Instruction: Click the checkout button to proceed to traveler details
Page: cart
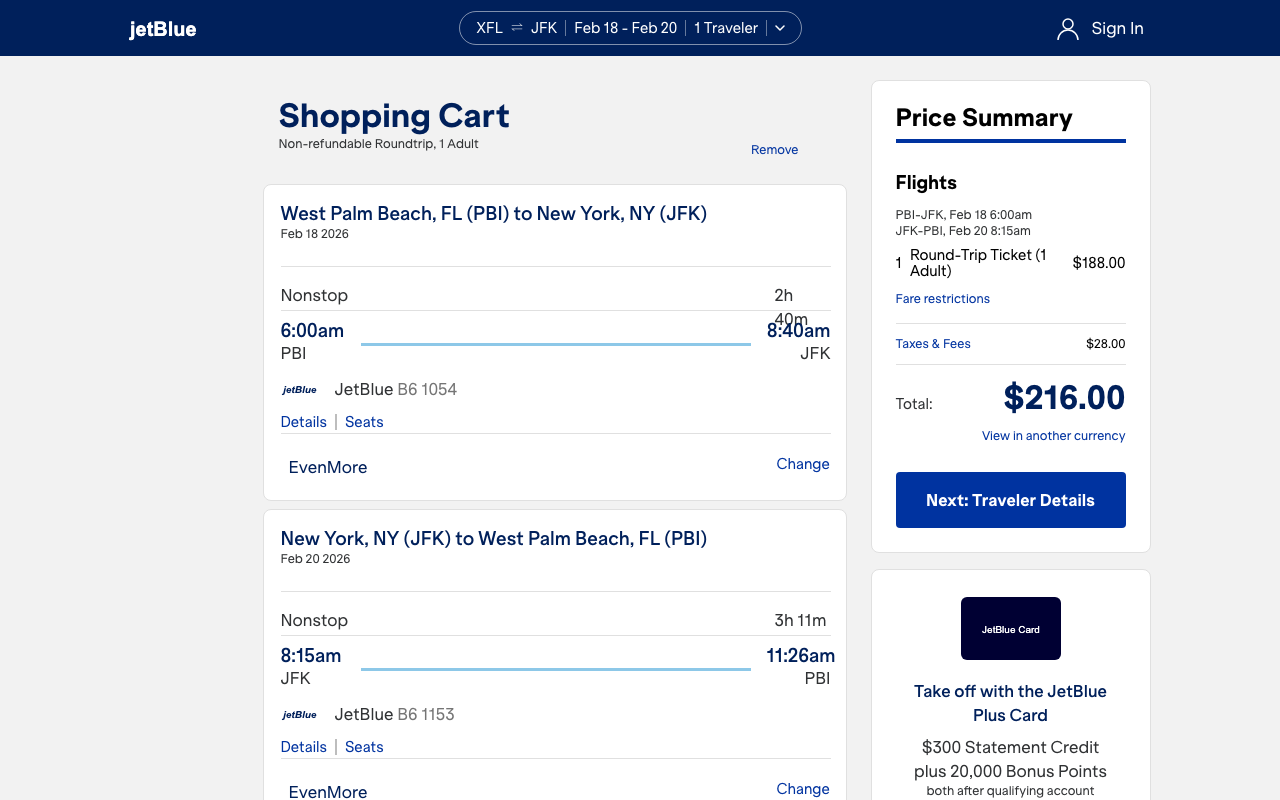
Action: click